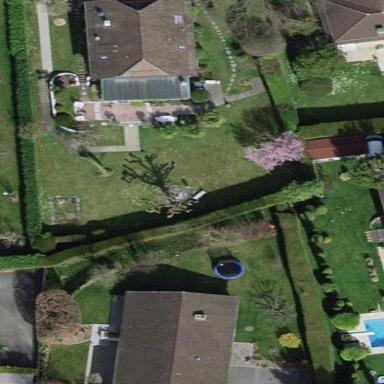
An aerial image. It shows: Garden enclosed by fence.